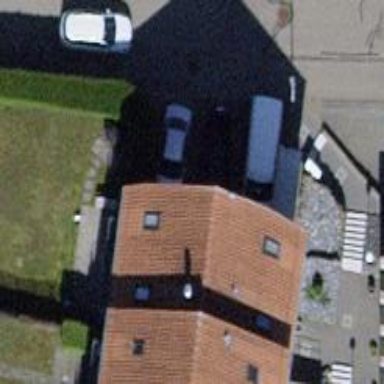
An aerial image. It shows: Building with tiled roof.